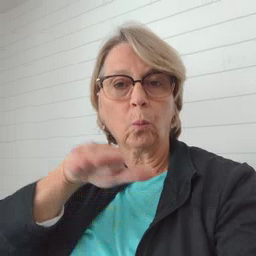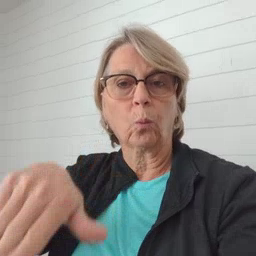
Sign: pool